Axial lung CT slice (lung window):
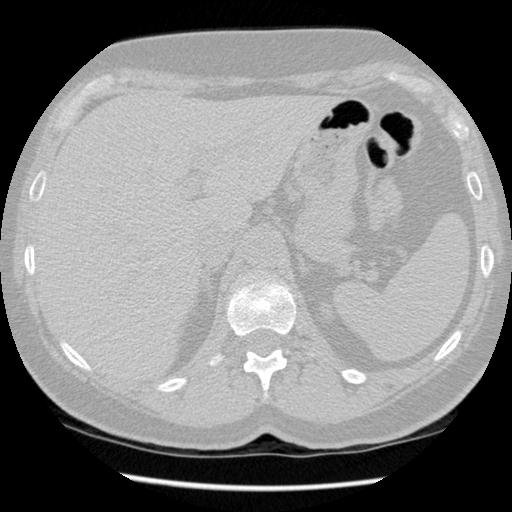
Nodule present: no